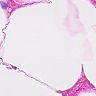
Metastatic tissue present: no